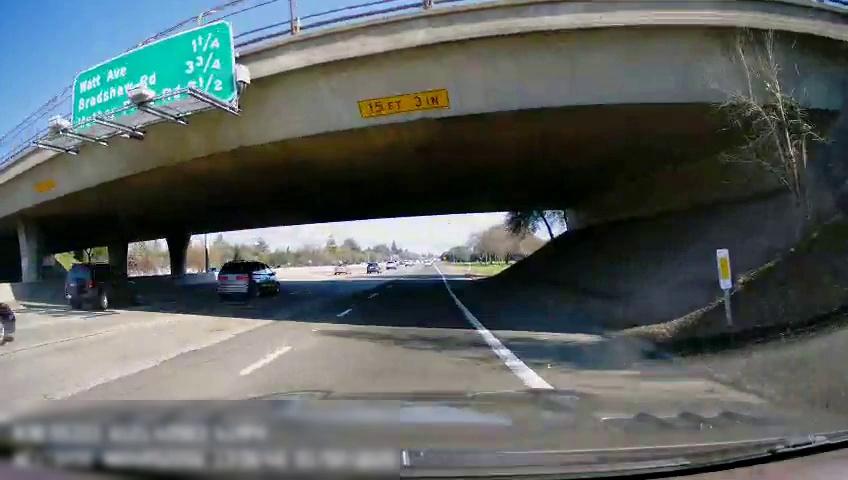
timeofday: Day
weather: Sunny
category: Drivable Space
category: Vehicles | SUV
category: Vehicles | Car
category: Vehicles | Car
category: Vehicles | SUV
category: Vehicles | SUV
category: Vehicles | Car
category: Lanes | Current Lane
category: Lanes | Current Lane
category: Lanes | Alternate Lane
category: Traffic | Signs